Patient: sex M, age 45
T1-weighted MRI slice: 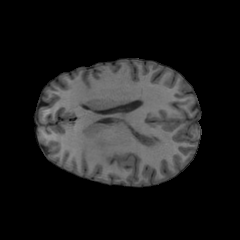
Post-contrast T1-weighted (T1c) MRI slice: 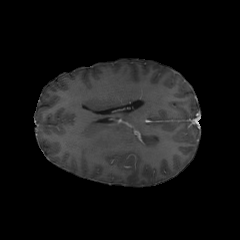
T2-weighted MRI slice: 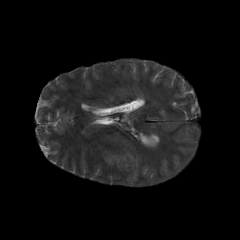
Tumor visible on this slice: yes
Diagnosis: Astrocytoma, IDH-mutant
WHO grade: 2